Question: How can I configure SemanticMerge to not display a warning dialog when diffing files in a not supported language? By default, when asked to diff files in a language it doesn't understand, it'll display a dialog as pictured below:

I'd like to configure the default behaviour to correspond to the left button in the dialog, i.e. perform text diff.
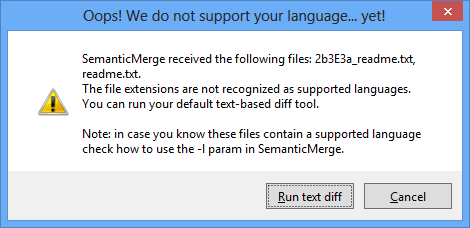
Answer: SemanticMerge has a commandline option for this purpose, '--nolangwarn'. For example, in my Git configuration file I've configured SemanticMerge for diffing like so:
'''
[difftool "semanticdiff"]
cmd = C:/Users/Arve/AppData/Local/PlasticSCM4/semanticmerge/semanticmergetool.exe -d "$REMOTE" -s "$LOCAL" --nolangwarn
'''